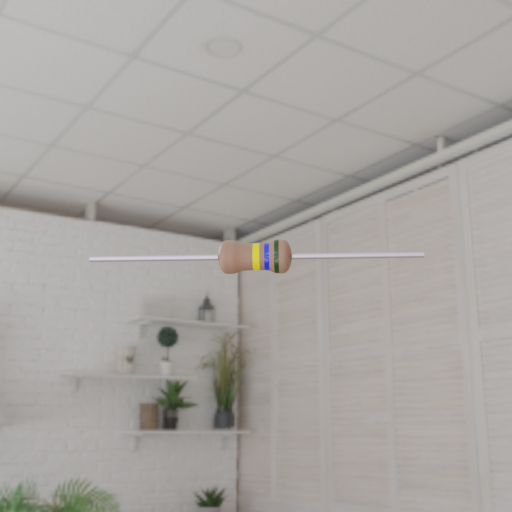
Resistor colour bands (in order): yellow, blue, black